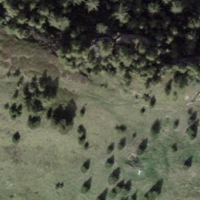
EUNIS habitat code: 26
Species observed at this site:
Saxifraga rotundifolia